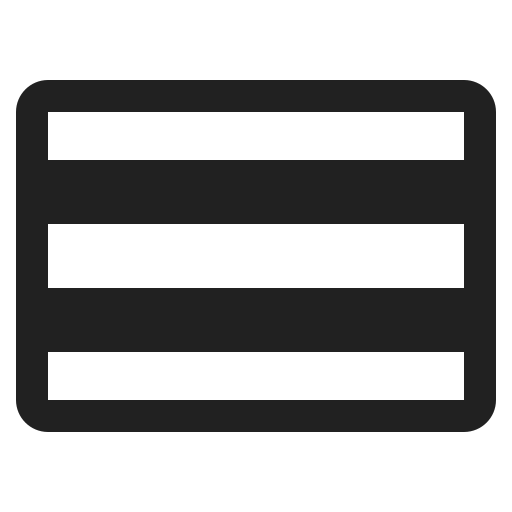
transgender flag high contrast